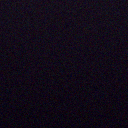
Screen state: off